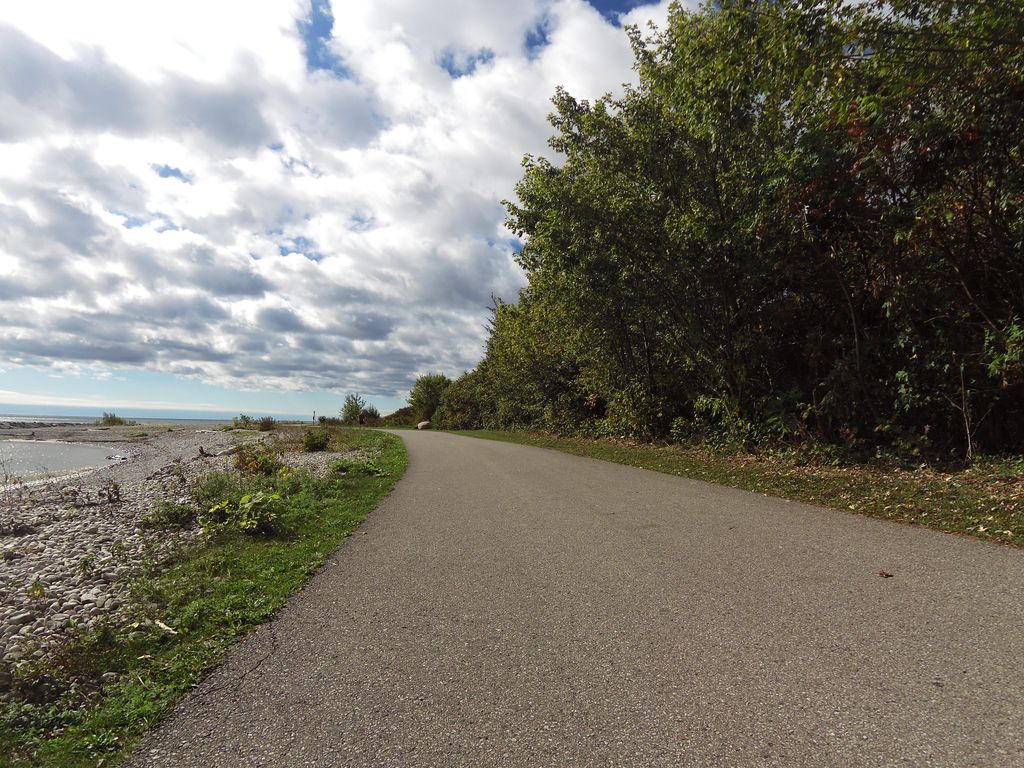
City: toronto